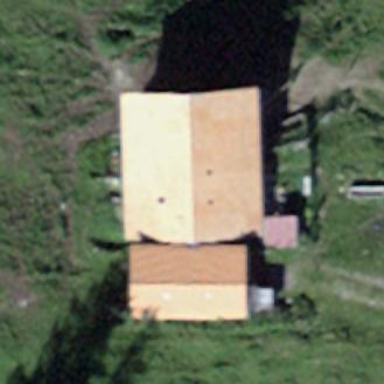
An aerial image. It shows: Cabin is depicted in the image.